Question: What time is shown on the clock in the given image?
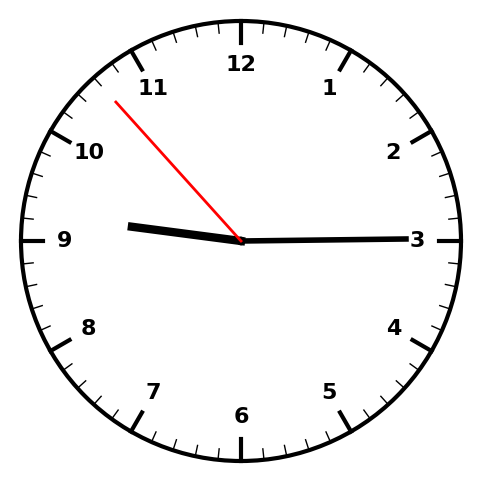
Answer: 09:14:53